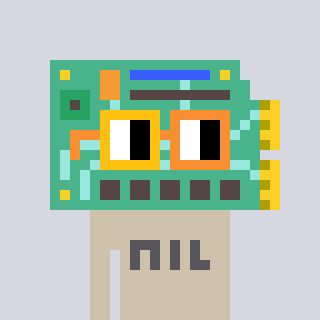
a pixel art character with square yellow and orange glasses, a chipboard-shaped head and a bege-colored body on a cool background